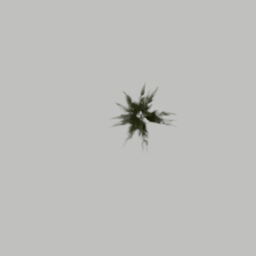
Label: nature